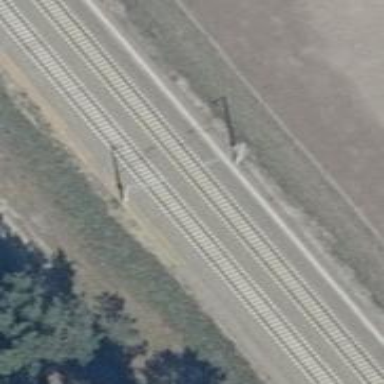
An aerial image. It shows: Railway milestone with catenary mast.